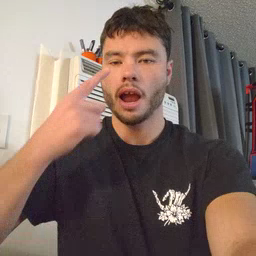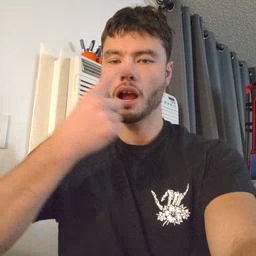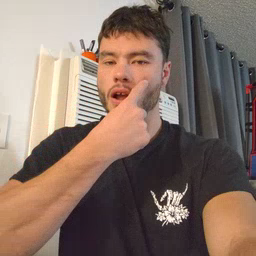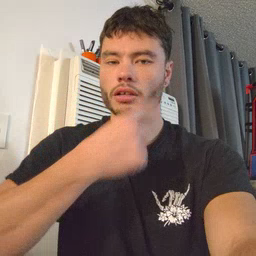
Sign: eye